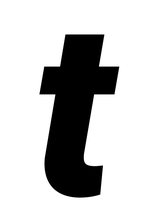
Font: Roboto-Italic_Black_Italic